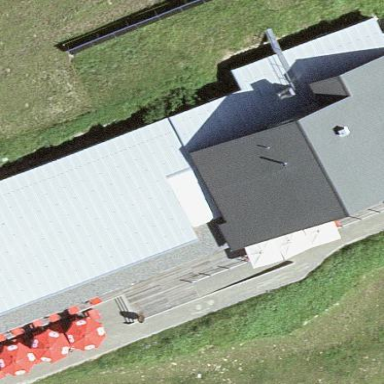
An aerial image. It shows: Retail building.